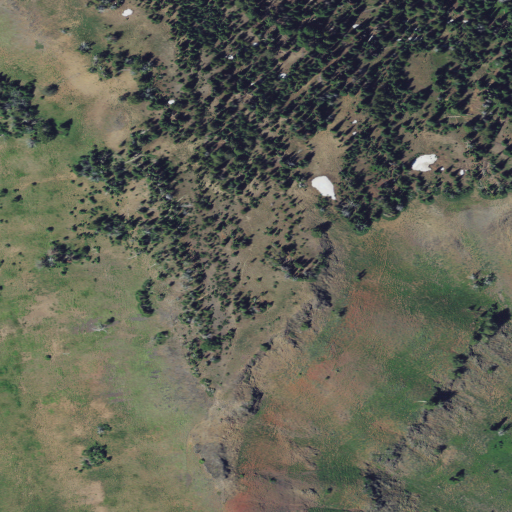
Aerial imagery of ridge(s) in Oregon named Jim White Ridge containing evergreen forest, grassland, and shrub